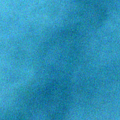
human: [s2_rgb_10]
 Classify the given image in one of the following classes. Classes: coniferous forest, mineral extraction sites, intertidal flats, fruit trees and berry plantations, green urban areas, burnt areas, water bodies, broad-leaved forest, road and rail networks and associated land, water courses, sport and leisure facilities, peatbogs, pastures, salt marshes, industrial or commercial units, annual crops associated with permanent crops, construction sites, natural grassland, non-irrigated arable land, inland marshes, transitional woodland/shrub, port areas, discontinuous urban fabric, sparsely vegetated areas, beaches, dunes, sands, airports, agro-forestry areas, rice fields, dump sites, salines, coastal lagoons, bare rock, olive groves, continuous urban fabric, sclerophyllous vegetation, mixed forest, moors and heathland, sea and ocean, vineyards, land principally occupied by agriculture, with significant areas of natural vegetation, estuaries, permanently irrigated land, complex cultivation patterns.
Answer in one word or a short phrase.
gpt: sea and ocean